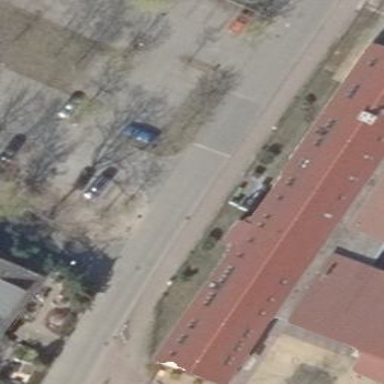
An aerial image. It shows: School building.